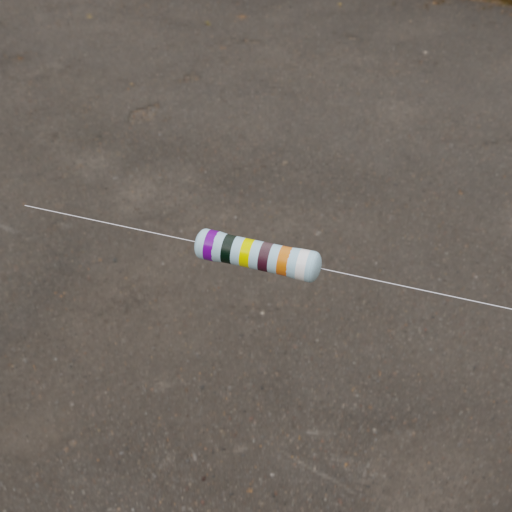
Resistor colour bands (in order): violet, black, yellow, brown, orange, white